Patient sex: F
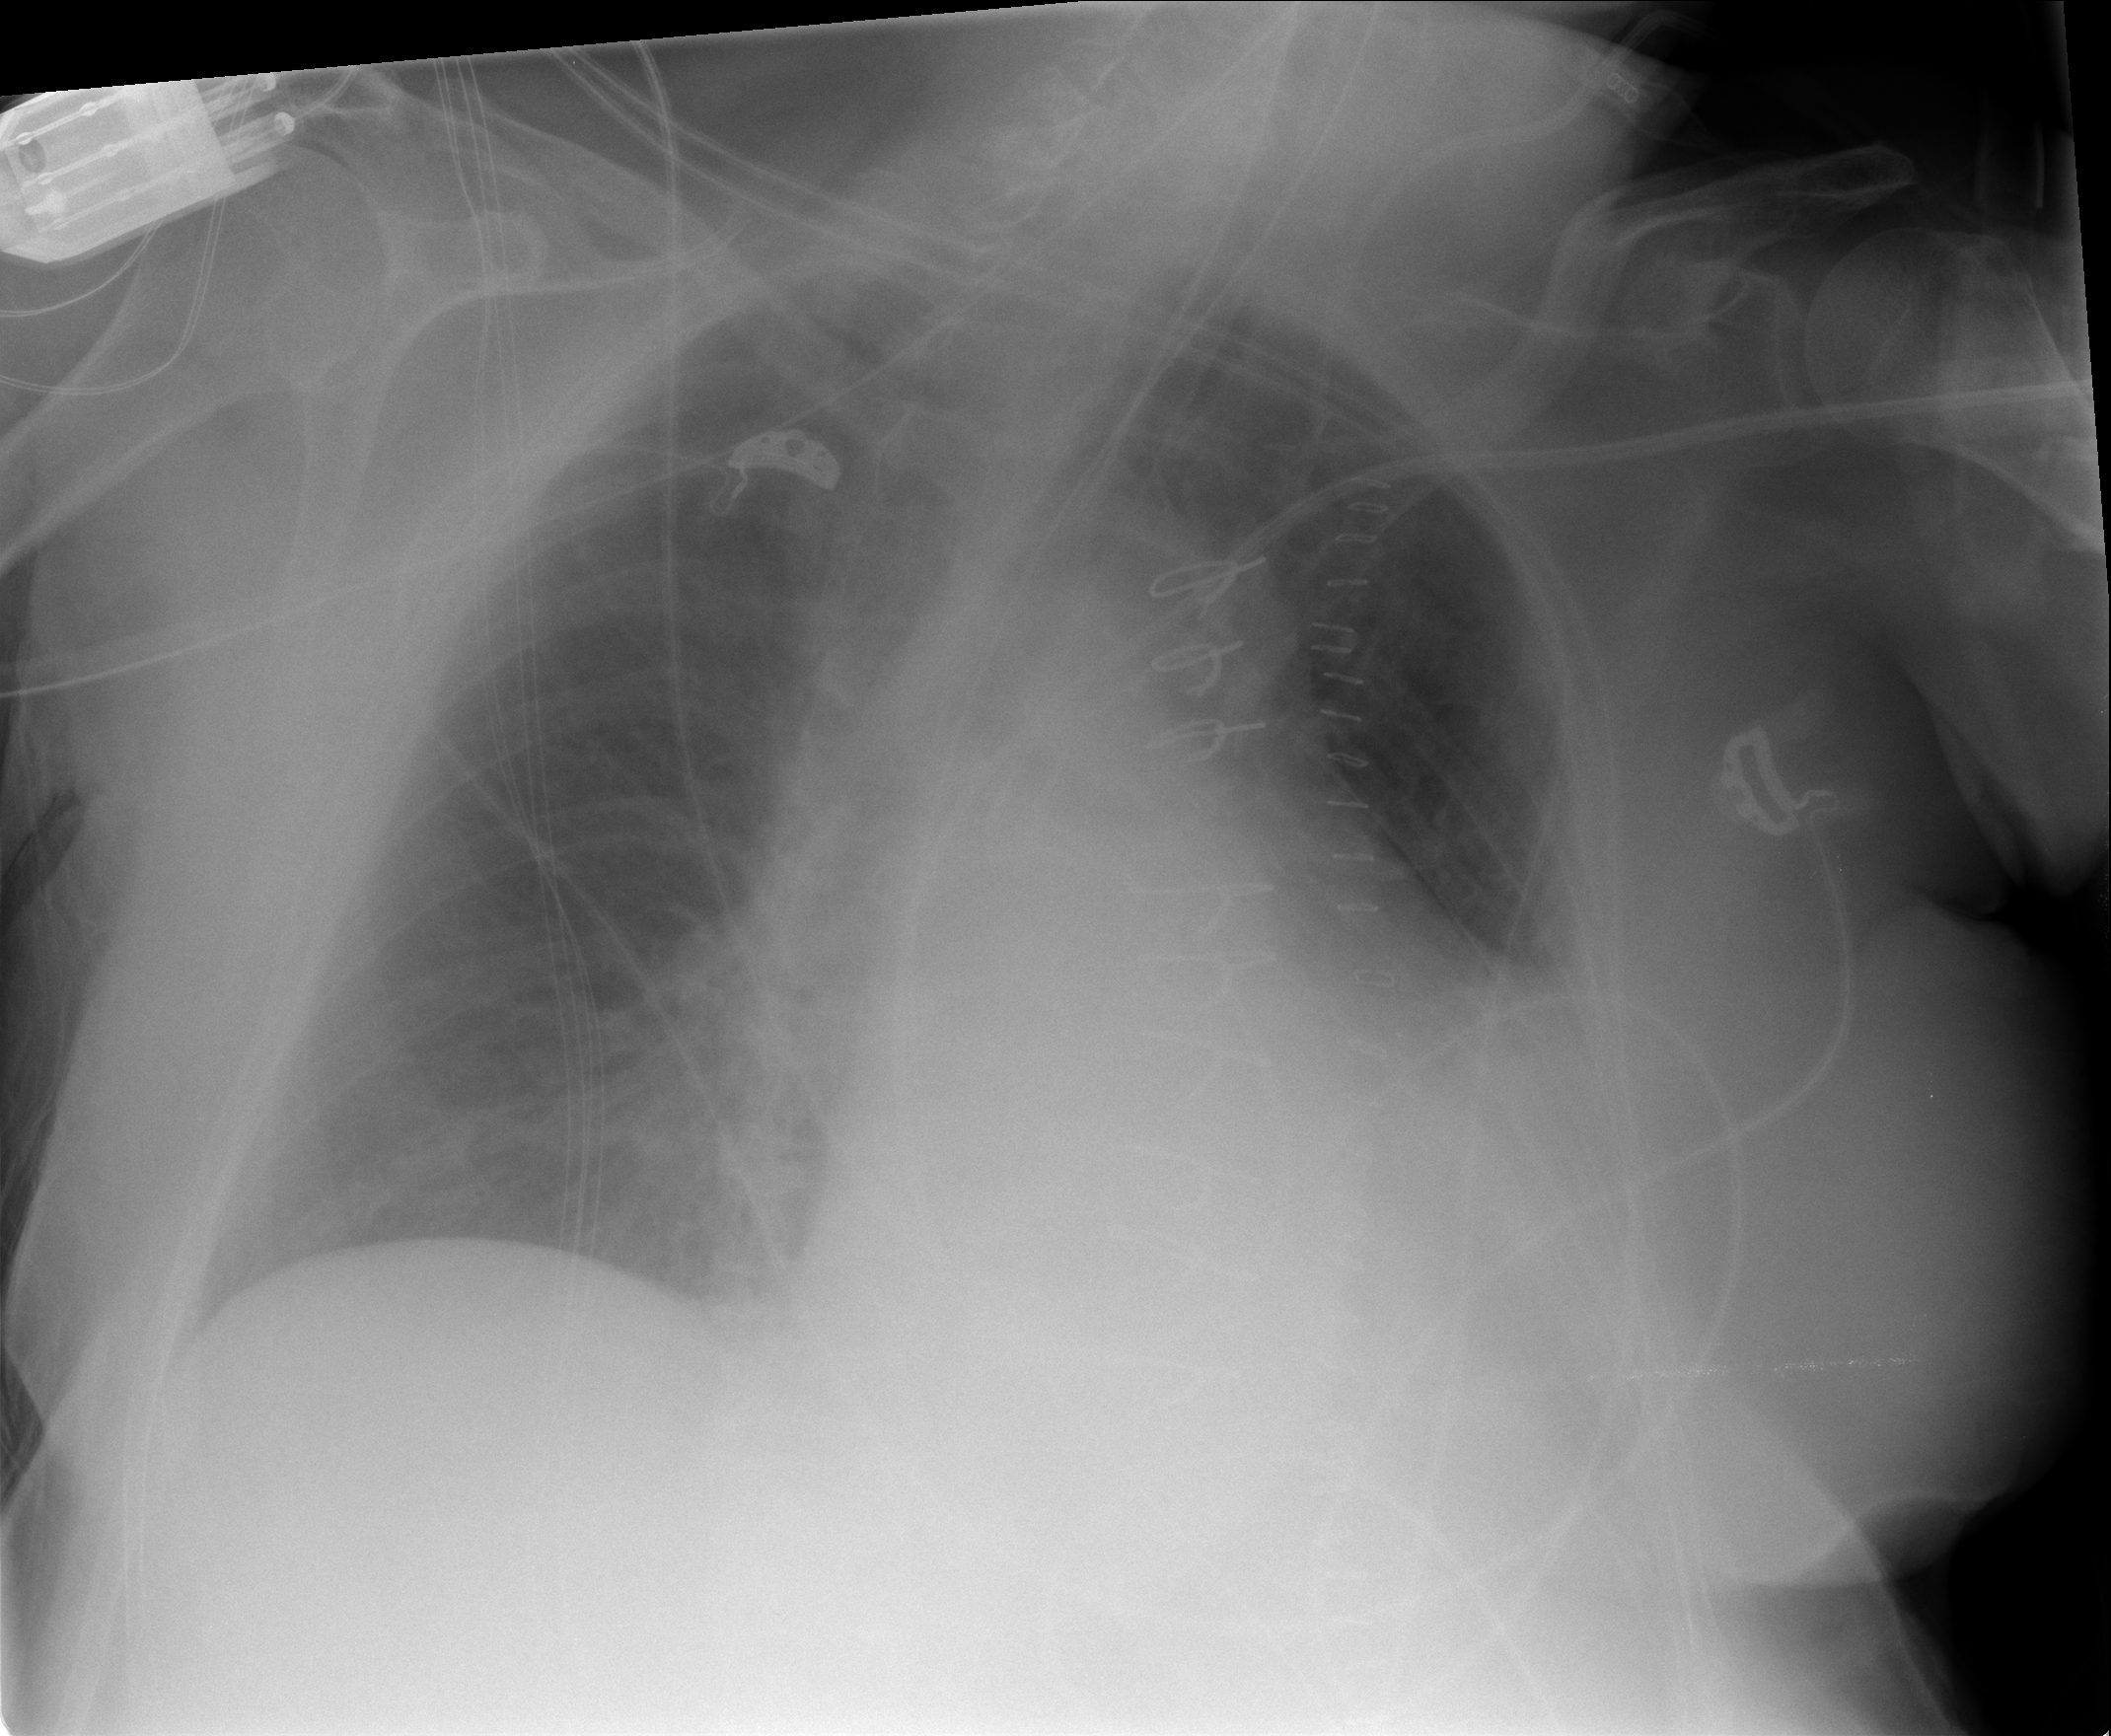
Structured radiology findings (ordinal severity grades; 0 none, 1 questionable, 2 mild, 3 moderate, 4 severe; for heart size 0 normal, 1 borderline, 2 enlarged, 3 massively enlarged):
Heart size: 2
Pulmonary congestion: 0
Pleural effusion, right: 0
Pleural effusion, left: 0
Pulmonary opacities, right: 0
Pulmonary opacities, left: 0
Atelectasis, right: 0
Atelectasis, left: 2